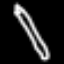
Label: pencil